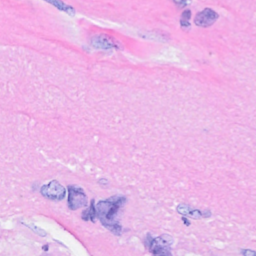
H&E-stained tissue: Breast